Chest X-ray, AP view. Patient: 56 years old, sex F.
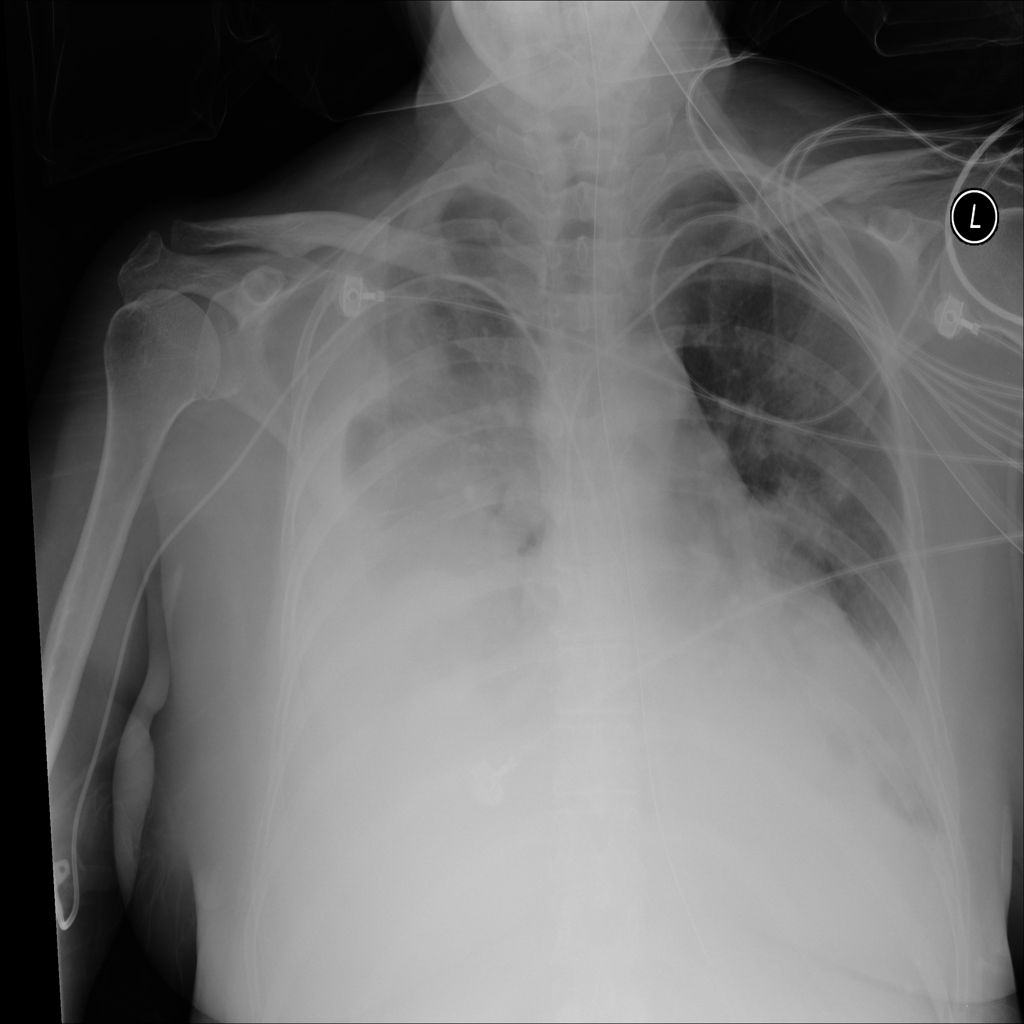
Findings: Effusion, Mass